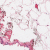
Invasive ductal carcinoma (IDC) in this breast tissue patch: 0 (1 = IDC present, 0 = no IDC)